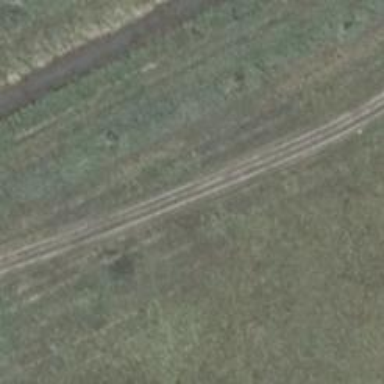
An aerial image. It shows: Track with grade5 tracktype.